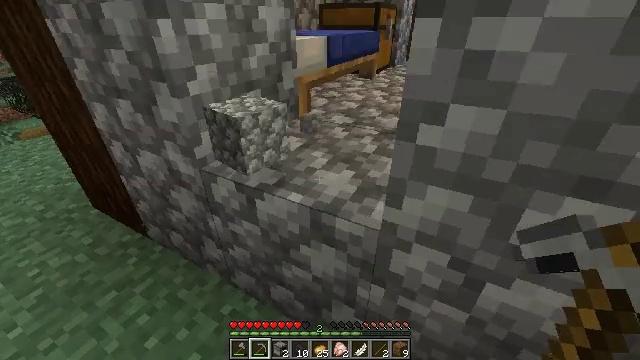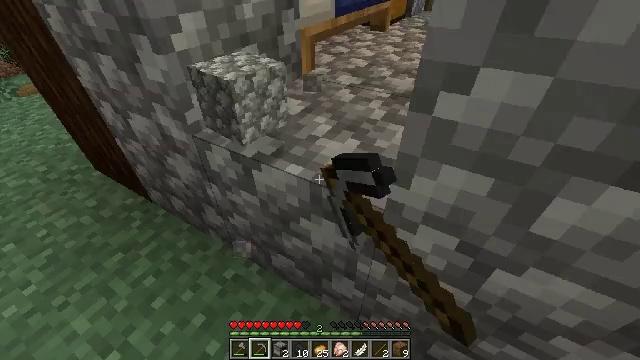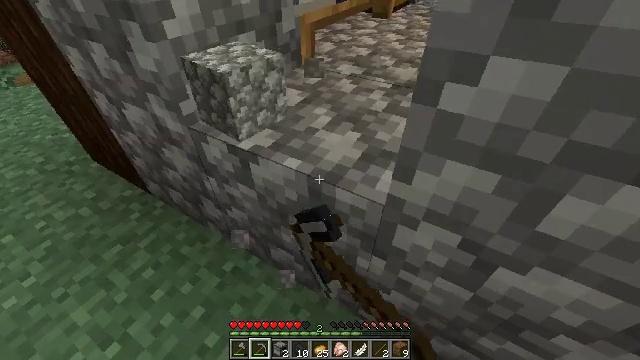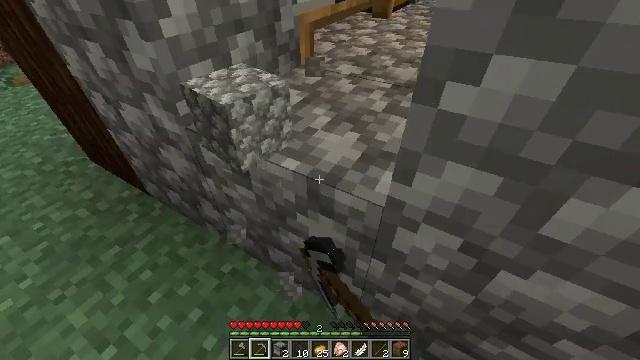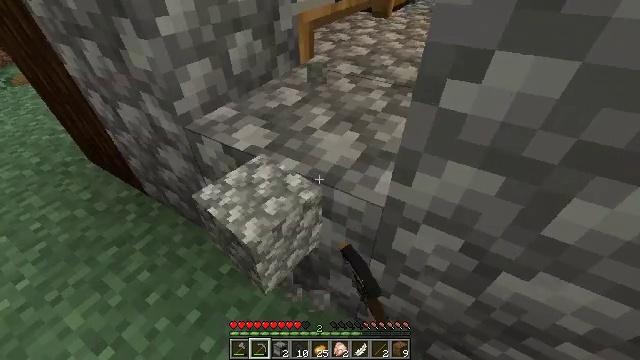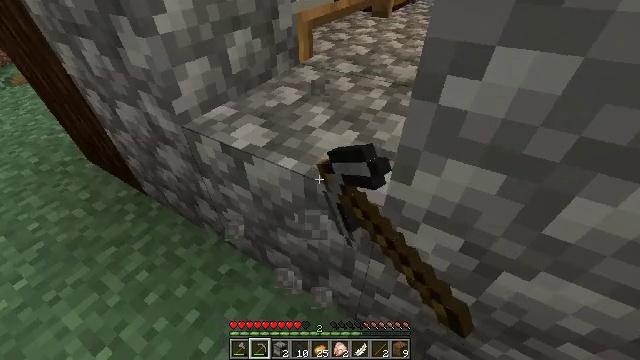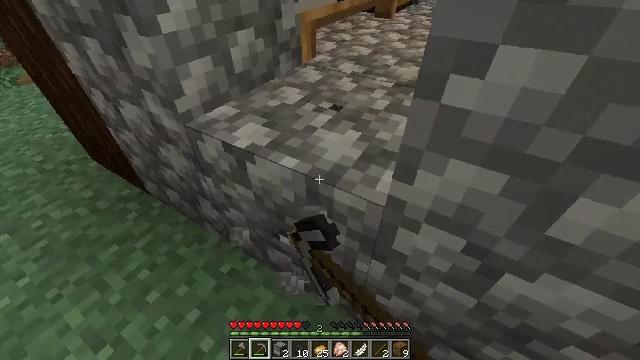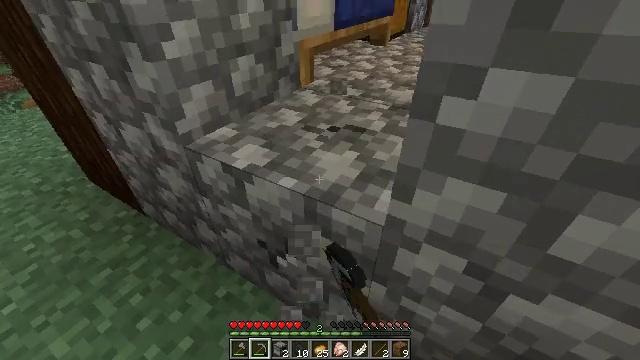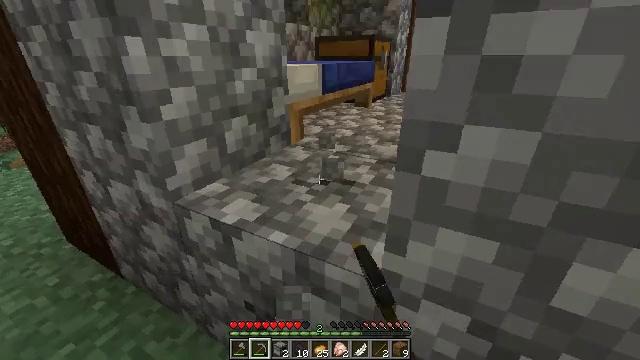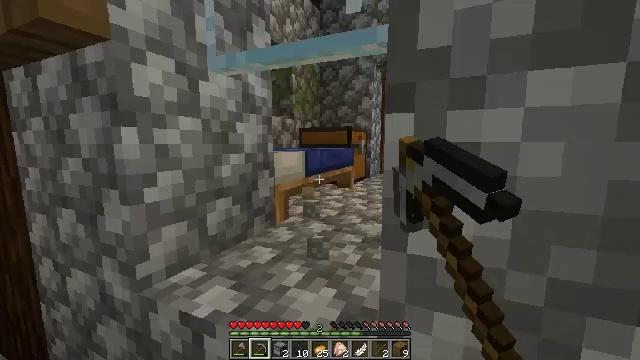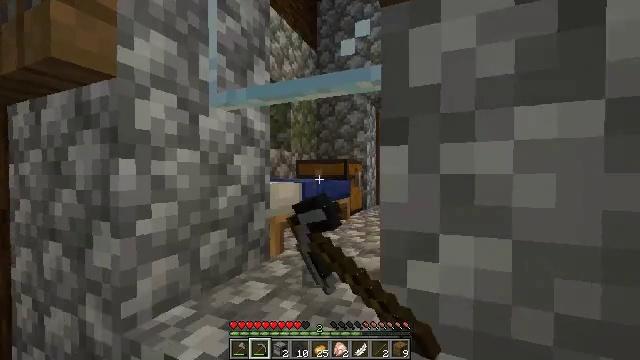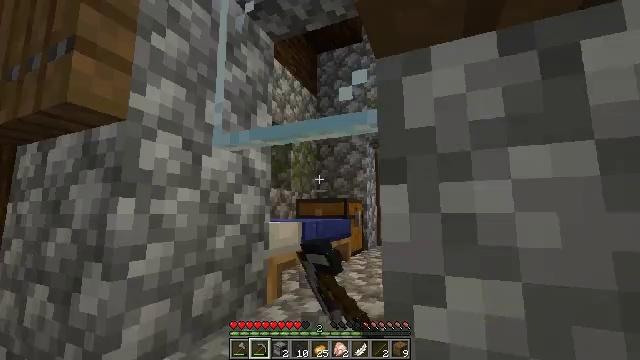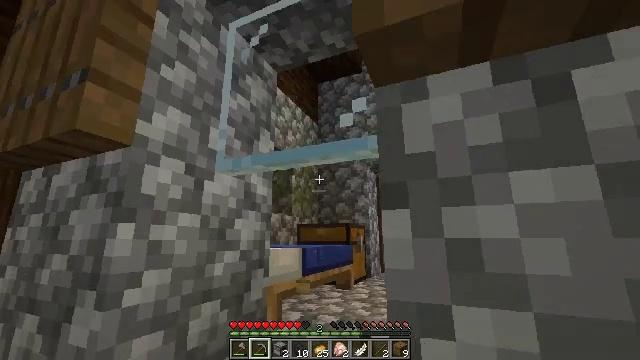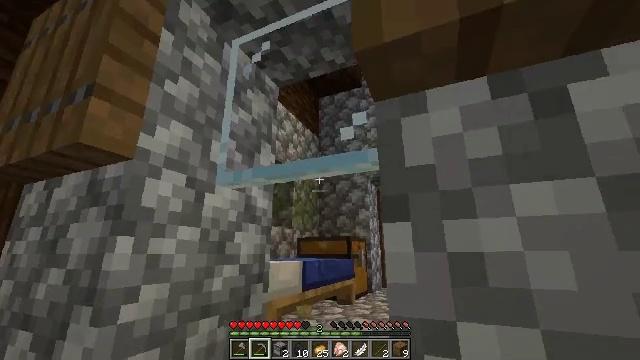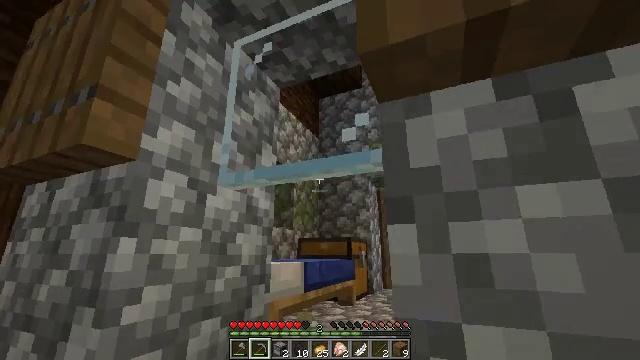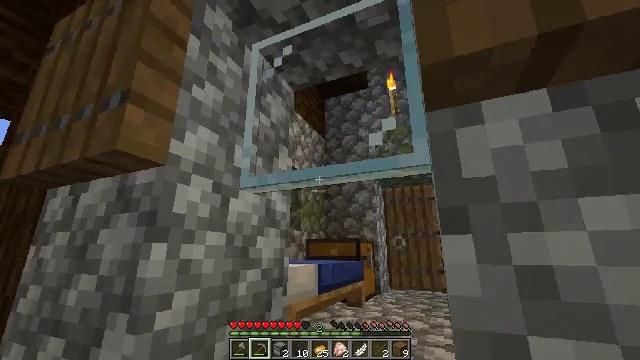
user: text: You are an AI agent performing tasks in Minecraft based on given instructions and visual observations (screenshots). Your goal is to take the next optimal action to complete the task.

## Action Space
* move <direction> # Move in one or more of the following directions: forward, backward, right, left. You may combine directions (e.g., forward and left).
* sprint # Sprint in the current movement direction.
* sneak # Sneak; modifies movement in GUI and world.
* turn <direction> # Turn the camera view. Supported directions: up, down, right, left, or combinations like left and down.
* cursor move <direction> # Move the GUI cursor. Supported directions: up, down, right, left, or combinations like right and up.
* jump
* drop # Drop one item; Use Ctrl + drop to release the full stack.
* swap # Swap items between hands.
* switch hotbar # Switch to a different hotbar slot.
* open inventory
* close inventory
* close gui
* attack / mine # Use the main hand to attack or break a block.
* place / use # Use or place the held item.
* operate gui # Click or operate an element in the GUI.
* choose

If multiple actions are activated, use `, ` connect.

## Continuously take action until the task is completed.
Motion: motion action
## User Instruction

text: Mine the glass pane carefully.
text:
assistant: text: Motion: turn left and down, attack / mine
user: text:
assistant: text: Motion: turn down, attack / mine
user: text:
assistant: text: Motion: attack / mine
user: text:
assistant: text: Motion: attack / mine
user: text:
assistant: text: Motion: attack / mine
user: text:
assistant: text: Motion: attack / mine
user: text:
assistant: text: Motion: turn up, attack / mine
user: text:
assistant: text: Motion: turn right and up, attack / mine
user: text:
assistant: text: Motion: turn right and up, attack / mine
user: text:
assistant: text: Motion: turn up, attack / mine
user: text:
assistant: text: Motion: turn up, attack / mine
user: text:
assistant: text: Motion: turn up, attack / mine
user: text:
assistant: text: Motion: turn up, attack / mine
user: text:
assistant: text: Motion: move left, attack / mine
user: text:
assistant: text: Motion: move left, attack / mine
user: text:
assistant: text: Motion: attack / mine
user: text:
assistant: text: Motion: turn right and up, attack / mine
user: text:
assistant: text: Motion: turn right, attack / mine
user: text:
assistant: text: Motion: turn right, attack / mine
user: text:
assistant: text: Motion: turn right and up, attack / mine
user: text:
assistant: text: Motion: turn right and up, attack / mine
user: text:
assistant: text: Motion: attack / mine
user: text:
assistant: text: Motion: attack / mine
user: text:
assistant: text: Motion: attack / mine
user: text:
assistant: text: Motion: attack / mine
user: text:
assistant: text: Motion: attack / mine
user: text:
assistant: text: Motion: attack / mine
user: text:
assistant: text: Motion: turn left, attack / mine
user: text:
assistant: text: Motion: attack / mine